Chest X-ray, PA view. Patient: 42 years old, sex M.
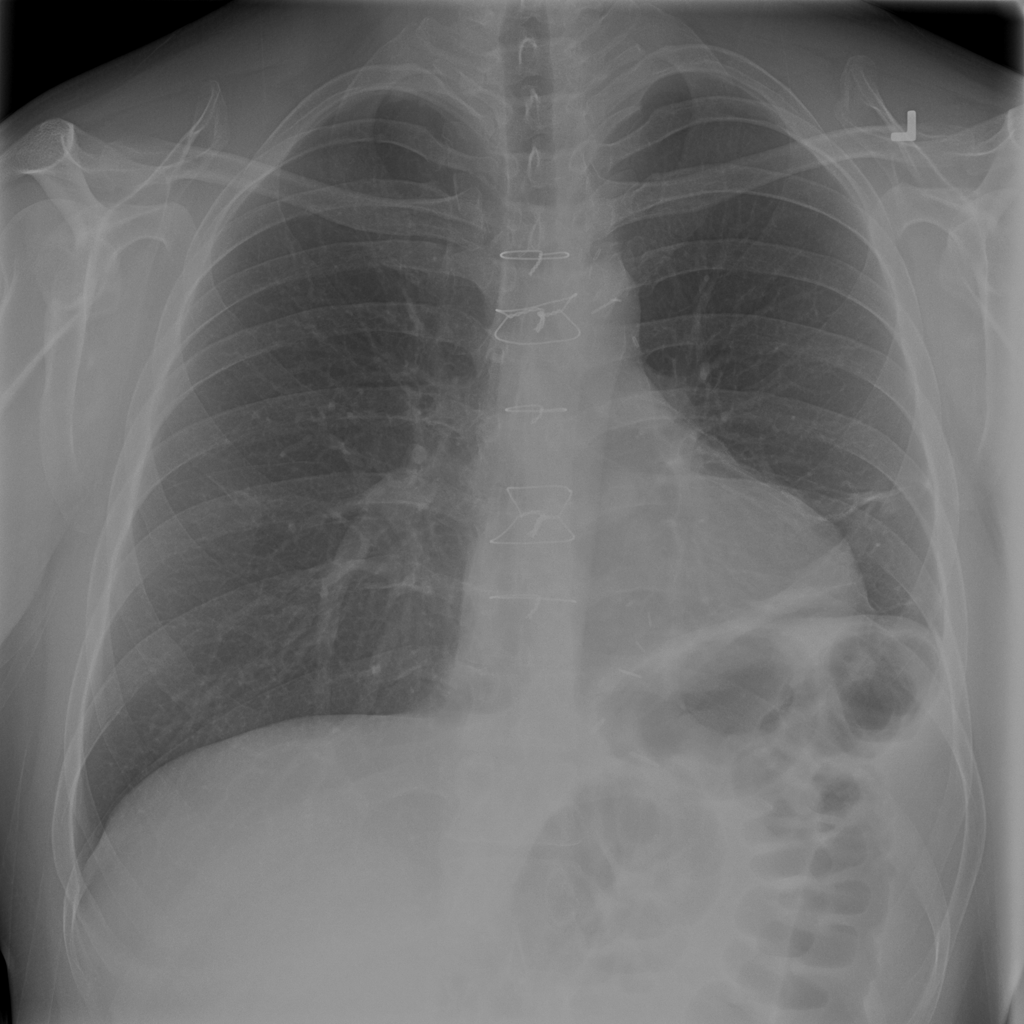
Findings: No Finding